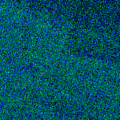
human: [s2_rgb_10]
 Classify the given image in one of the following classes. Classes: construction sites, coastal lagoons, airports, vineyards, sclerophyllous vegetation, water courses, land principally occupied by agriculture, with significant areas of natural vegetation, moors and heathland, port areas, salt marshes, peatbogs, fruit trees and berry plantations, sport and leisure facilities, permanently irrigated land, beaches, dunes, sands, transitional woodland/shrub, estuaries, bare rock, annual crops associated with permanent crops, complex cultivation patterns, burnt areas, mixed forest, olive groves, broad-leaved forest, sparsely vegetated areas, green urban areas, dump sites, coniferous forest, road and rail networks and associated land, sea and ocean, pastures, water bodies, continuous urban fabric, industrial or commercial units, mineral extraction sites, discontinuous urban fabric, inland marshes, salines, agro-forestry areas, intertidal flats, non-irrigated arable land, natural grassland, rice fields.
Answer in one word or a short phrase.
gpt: sea and ocean